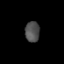
Tissue: prostate
Cell type: Fibroblasts
Senescence score: 0.7411
Nuclear area (px): 295
Mean DAPI intensity: 79.115